Question: I have database like this:

For example, a user requests all 'posts' data with 'posts.post_id = 1'. Now I want to get additional data from other tables:
- 'posts''post_id = 1'- 'postmeta''post_id = 1'- 'users''posts.user_id''post_id = 1'- 'files''post_id = 1'- 'terms''post_id = 1'
In PHP I can simply run 5 queries to get this information, but I guess this is not the best way because MySQL is able to perform this faster.
'''
-- select from posts
SELECT
posts.post_id,
posts.post_title,
posts.post_name,
posts.post_content,
posts.post_status,
posts.post_type,
posts.post_modified_gmt,
posts.post_date_gmt,
posts.post_mime_type,
posts.user_id
FROM
posts
WHERE
posts.post_id = 1
--select from postmeta
SELECT
postmeta.postmeta_value,
postmeta.postmeta_key,
postmeta.postmeta_id
FROM
postmeta
WHERE
postmeta.post_id = 1
SELECT
files.file_size,
files.file_type,
files.file_name,
files.file_id
FROM
files
INNER JOIN file_relationships ON files.file_id = files.file_id
WHERE
file_relationships.post_id = 1
--select from terms
SELECT
terms.term_id,
terms.term_name,
terms.term_slug,
terms.term_taxonomy,
terms.term_description,
terms.term_group,
terms.term_parent,
terms.term_count
FROM
term_relationships
INNER JOIN terms ON term_relationships.term_id = terms.term_id
WHERE
term_relationships.post_id = 1
--select from users , users.user_id depend on posts.user_id
SELECT
users.user_id,
users.user_name,
users.user_email,
users.user_nicename,
users.user_password,
users.user_displayname,
users.user_role,
users.user_bio
FROM
users
WHERE
users.user_id = 1
'''
this is query i run to get information with PHP,
<URL>
Is there a way to do this using MySQL only?
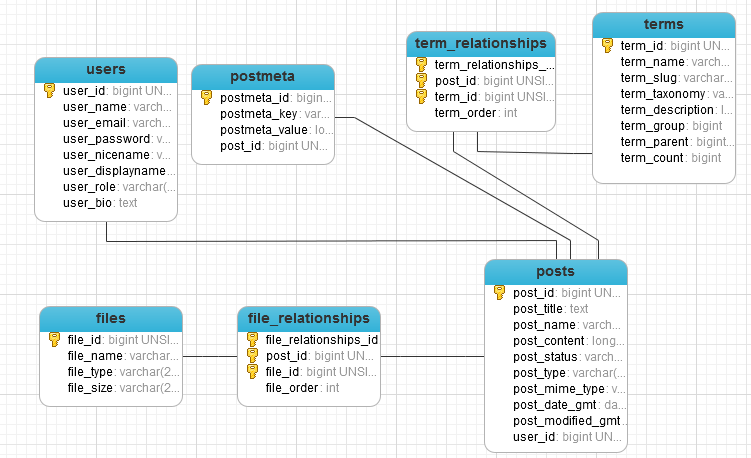
Answer: A single query isn't always better than multiple ones. In this case I recommend combining only your 1 to 1 relationships but keeping separate queries for your many to 1 relationships because if a single post has 3 terms and 2 files joining both many to 1 relationships would produce 6 rows.
Select post, user and postmeta data
'''
select * from posts p
join postmeta pm on pm.post_id = p.post_id
join users u on u.user_id = p.user_id
where p.post_id = 1
'''
Select files
'''
select f.* from files f
join file_relationships fr on fr.file_id = f.file_id
join posts p on p.post_id = fr.post_id
where p.post_id = 1
'''
Select terms
'''
select t.* from terms t
join term_relationships tr on tr.term_id = t.term_id
join posts p on p.post_id = tr.post_id
where p.post_id = 1
'''